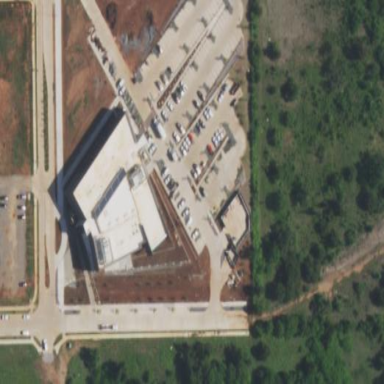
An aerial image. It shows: Concrete parking area.